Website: apple
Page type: address-validator
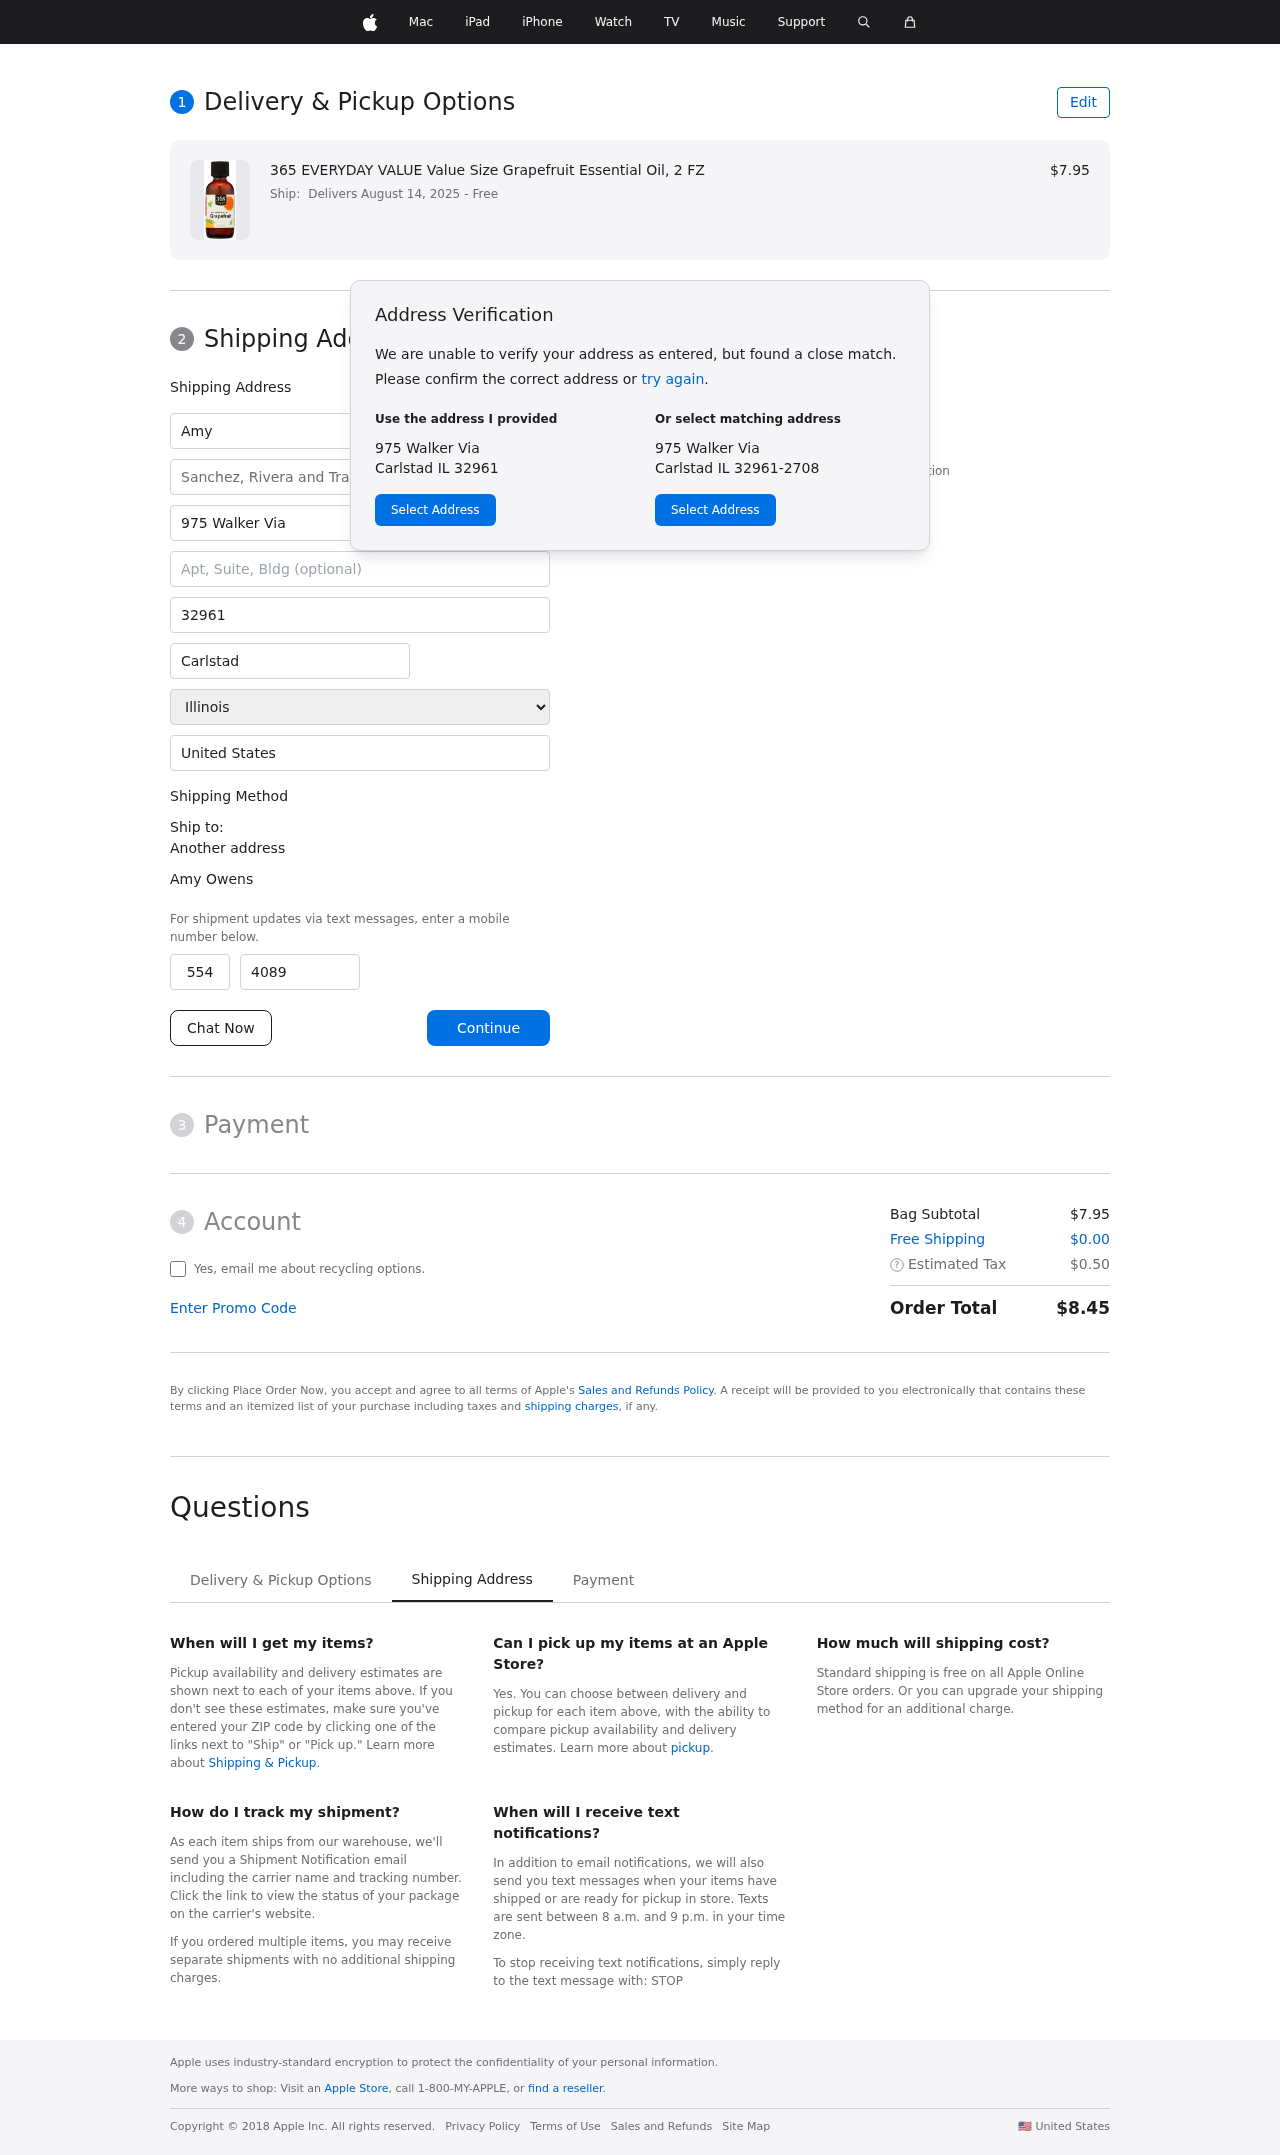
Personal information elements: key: PII_CITY
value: Carlstad
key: PII_COMPANY
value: Sanchez, Rivera and Tran
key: PII_COUNTRY
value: United States
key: PII_FIRSTNAME
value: Amy
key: PII_FULLNAME
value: Amy Owens
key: PII_LASTNAME
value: Owens
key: PII_PHONE_AREA
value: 554
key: PII_PHONE_SUFFIX
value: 4089
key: PII_POSTCODE
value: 32961
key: PII_STATE
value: Illinois
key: PII_STREET
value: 975 Walker Via
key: PII_CITY_STATE_ZIP
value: Carlstad IL 32961
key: PII_STATE_ABBR
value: IL
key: PII_POSTCODE_FULL
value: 32961
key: PII_POSTCODE_NUMERIC
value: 32961
Product elements: key: PRODUCT1_NAME
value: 365 EVERYDAY VALUE Value Size Grapefruit Essential Oil, 2 FZ
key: PRODUCT1_PRICE
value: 7.95
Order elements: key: ORDER_DELIVERY_DATE
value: Delivers August 14, 2025
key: ORDER_SUBTOTAL
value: $7.95
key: ORDER_SHIPPING_COST
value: $0.00
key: ORDER_TAX
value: $0.50
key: ORDER_TOTAL
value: $8.45